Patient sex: M
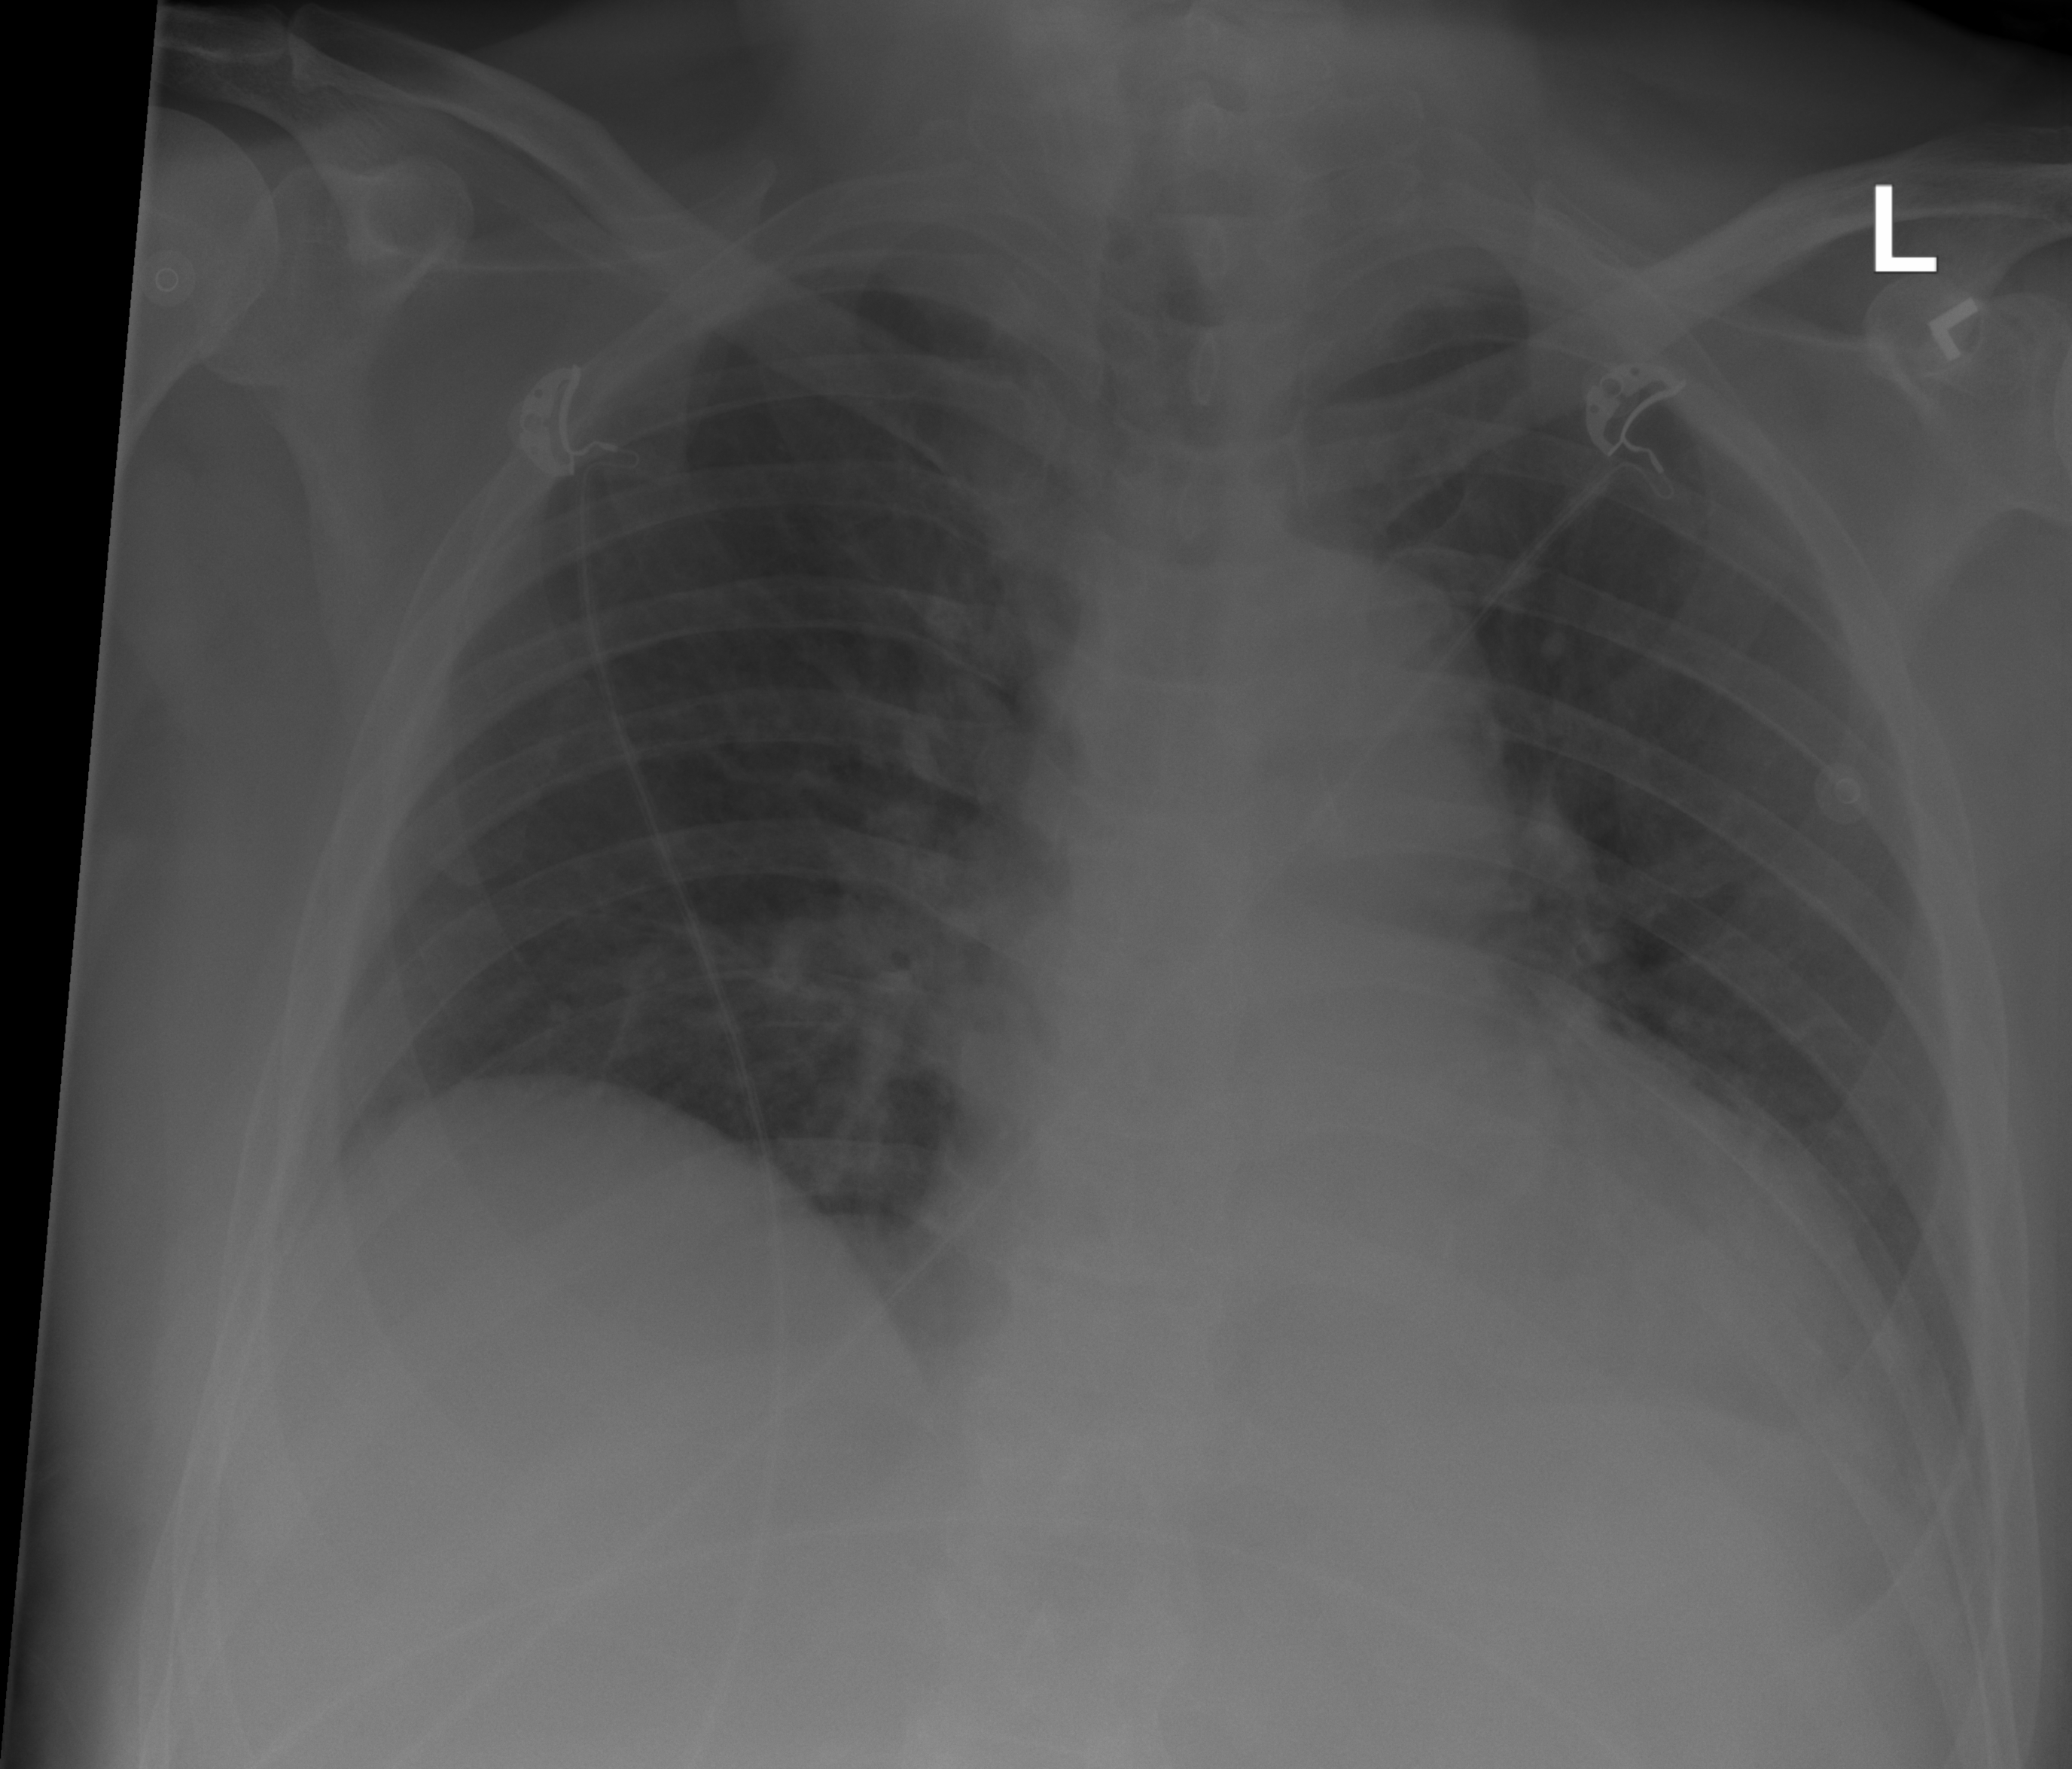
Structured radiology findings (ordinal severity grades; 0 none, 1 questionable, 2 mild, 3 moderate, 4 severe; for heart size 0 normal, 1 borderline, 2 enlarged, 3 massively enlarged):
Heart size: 0
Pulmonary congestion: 0
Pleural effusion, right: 1
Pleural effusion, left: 1
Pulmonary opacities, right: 0
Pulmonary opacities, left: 0
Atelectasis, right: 0
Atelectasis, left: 0